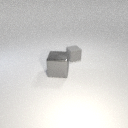
large gray metal cube in front of small gray rubber cube